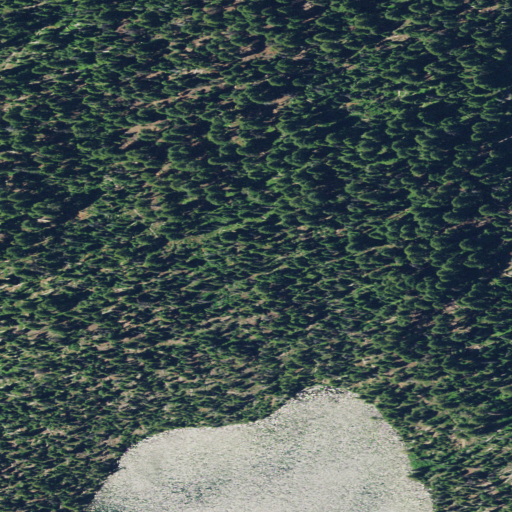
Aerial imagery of depression(s) in Oregon named Seven Lakes Basin containing evergreen forest, open water, grassland, and woody wetlands